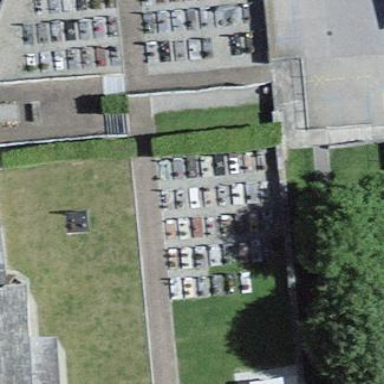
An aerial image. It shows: Graveyard.